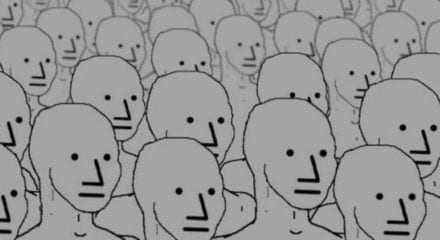
Label: 5_NPC